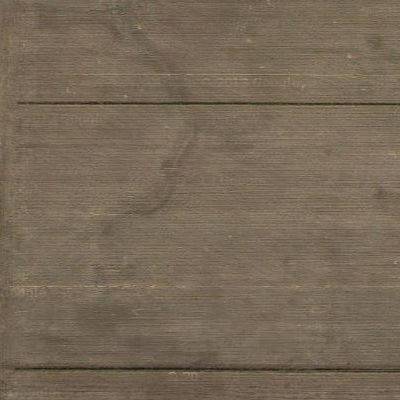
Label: bField